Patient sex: F
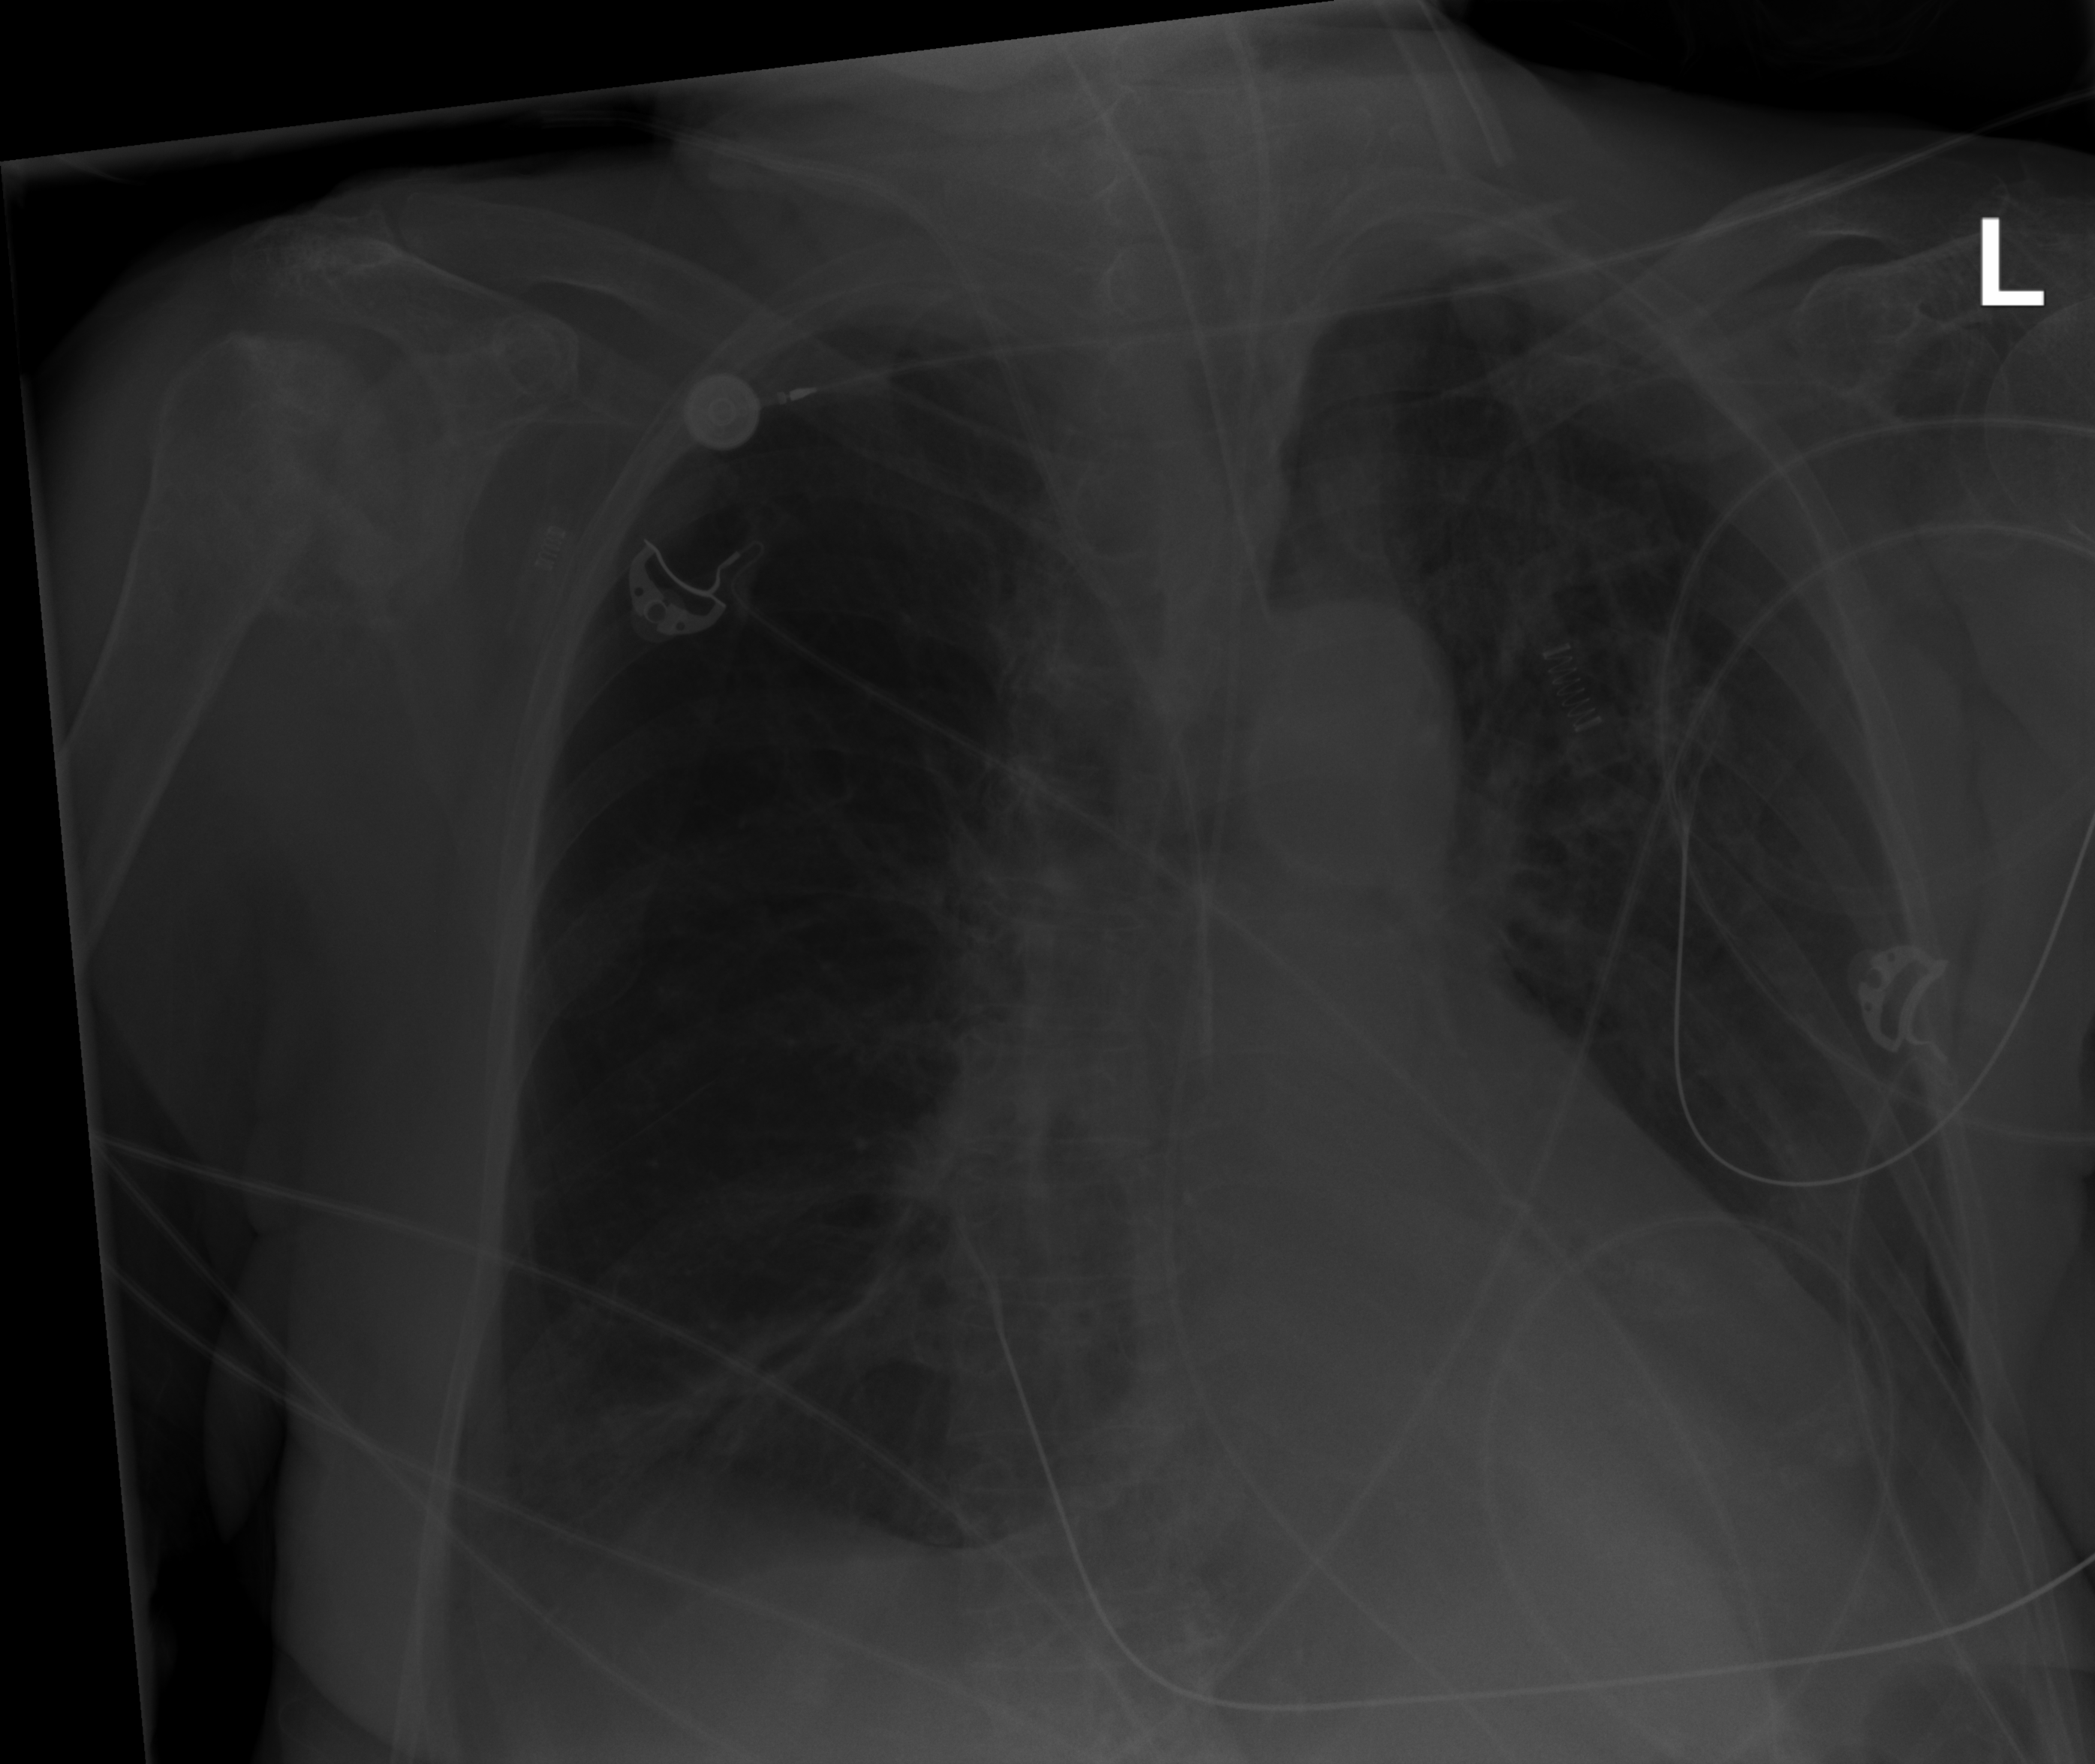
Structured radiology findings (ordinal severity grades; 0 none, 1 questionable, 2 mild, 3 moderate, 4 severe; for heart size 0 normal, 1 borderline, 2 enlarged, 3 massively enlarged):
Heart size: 2
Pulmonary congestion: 0
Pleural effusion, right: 2
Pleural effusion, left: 2
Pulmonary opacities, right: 0
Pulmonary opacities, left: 2
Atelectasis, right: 2
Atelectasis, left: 2